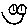
Label: smiley face